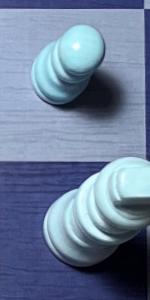
Label: King_White